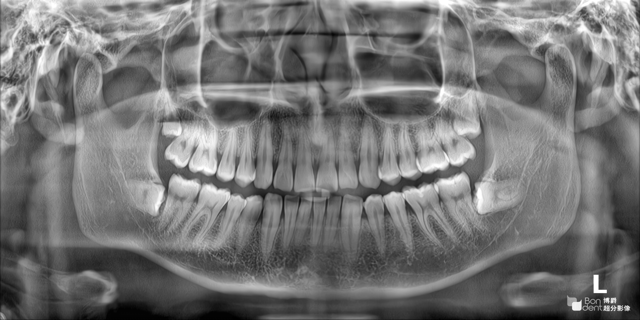
adult